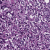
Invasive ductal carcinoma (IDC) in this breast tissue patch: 1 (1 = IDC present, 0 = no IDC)